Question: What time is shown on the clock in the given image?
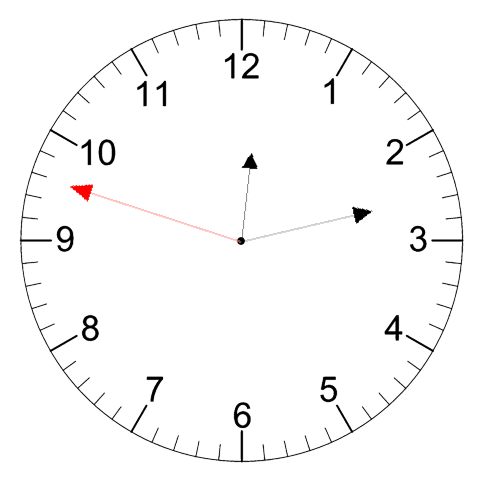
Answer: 12:12:48